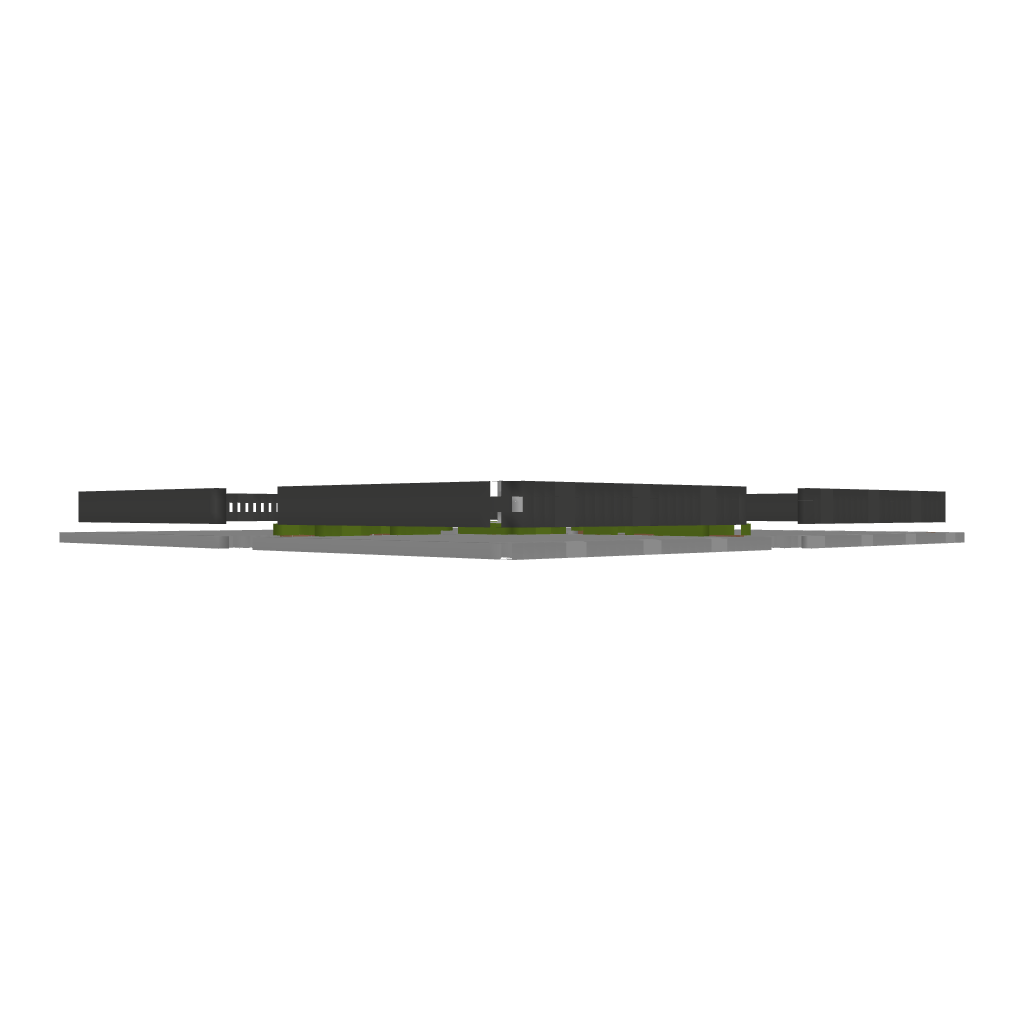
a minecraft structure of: Roman Garden